Field crop: maize
Growth stage: 2
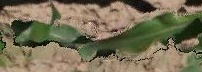
Species: maize